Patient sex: M
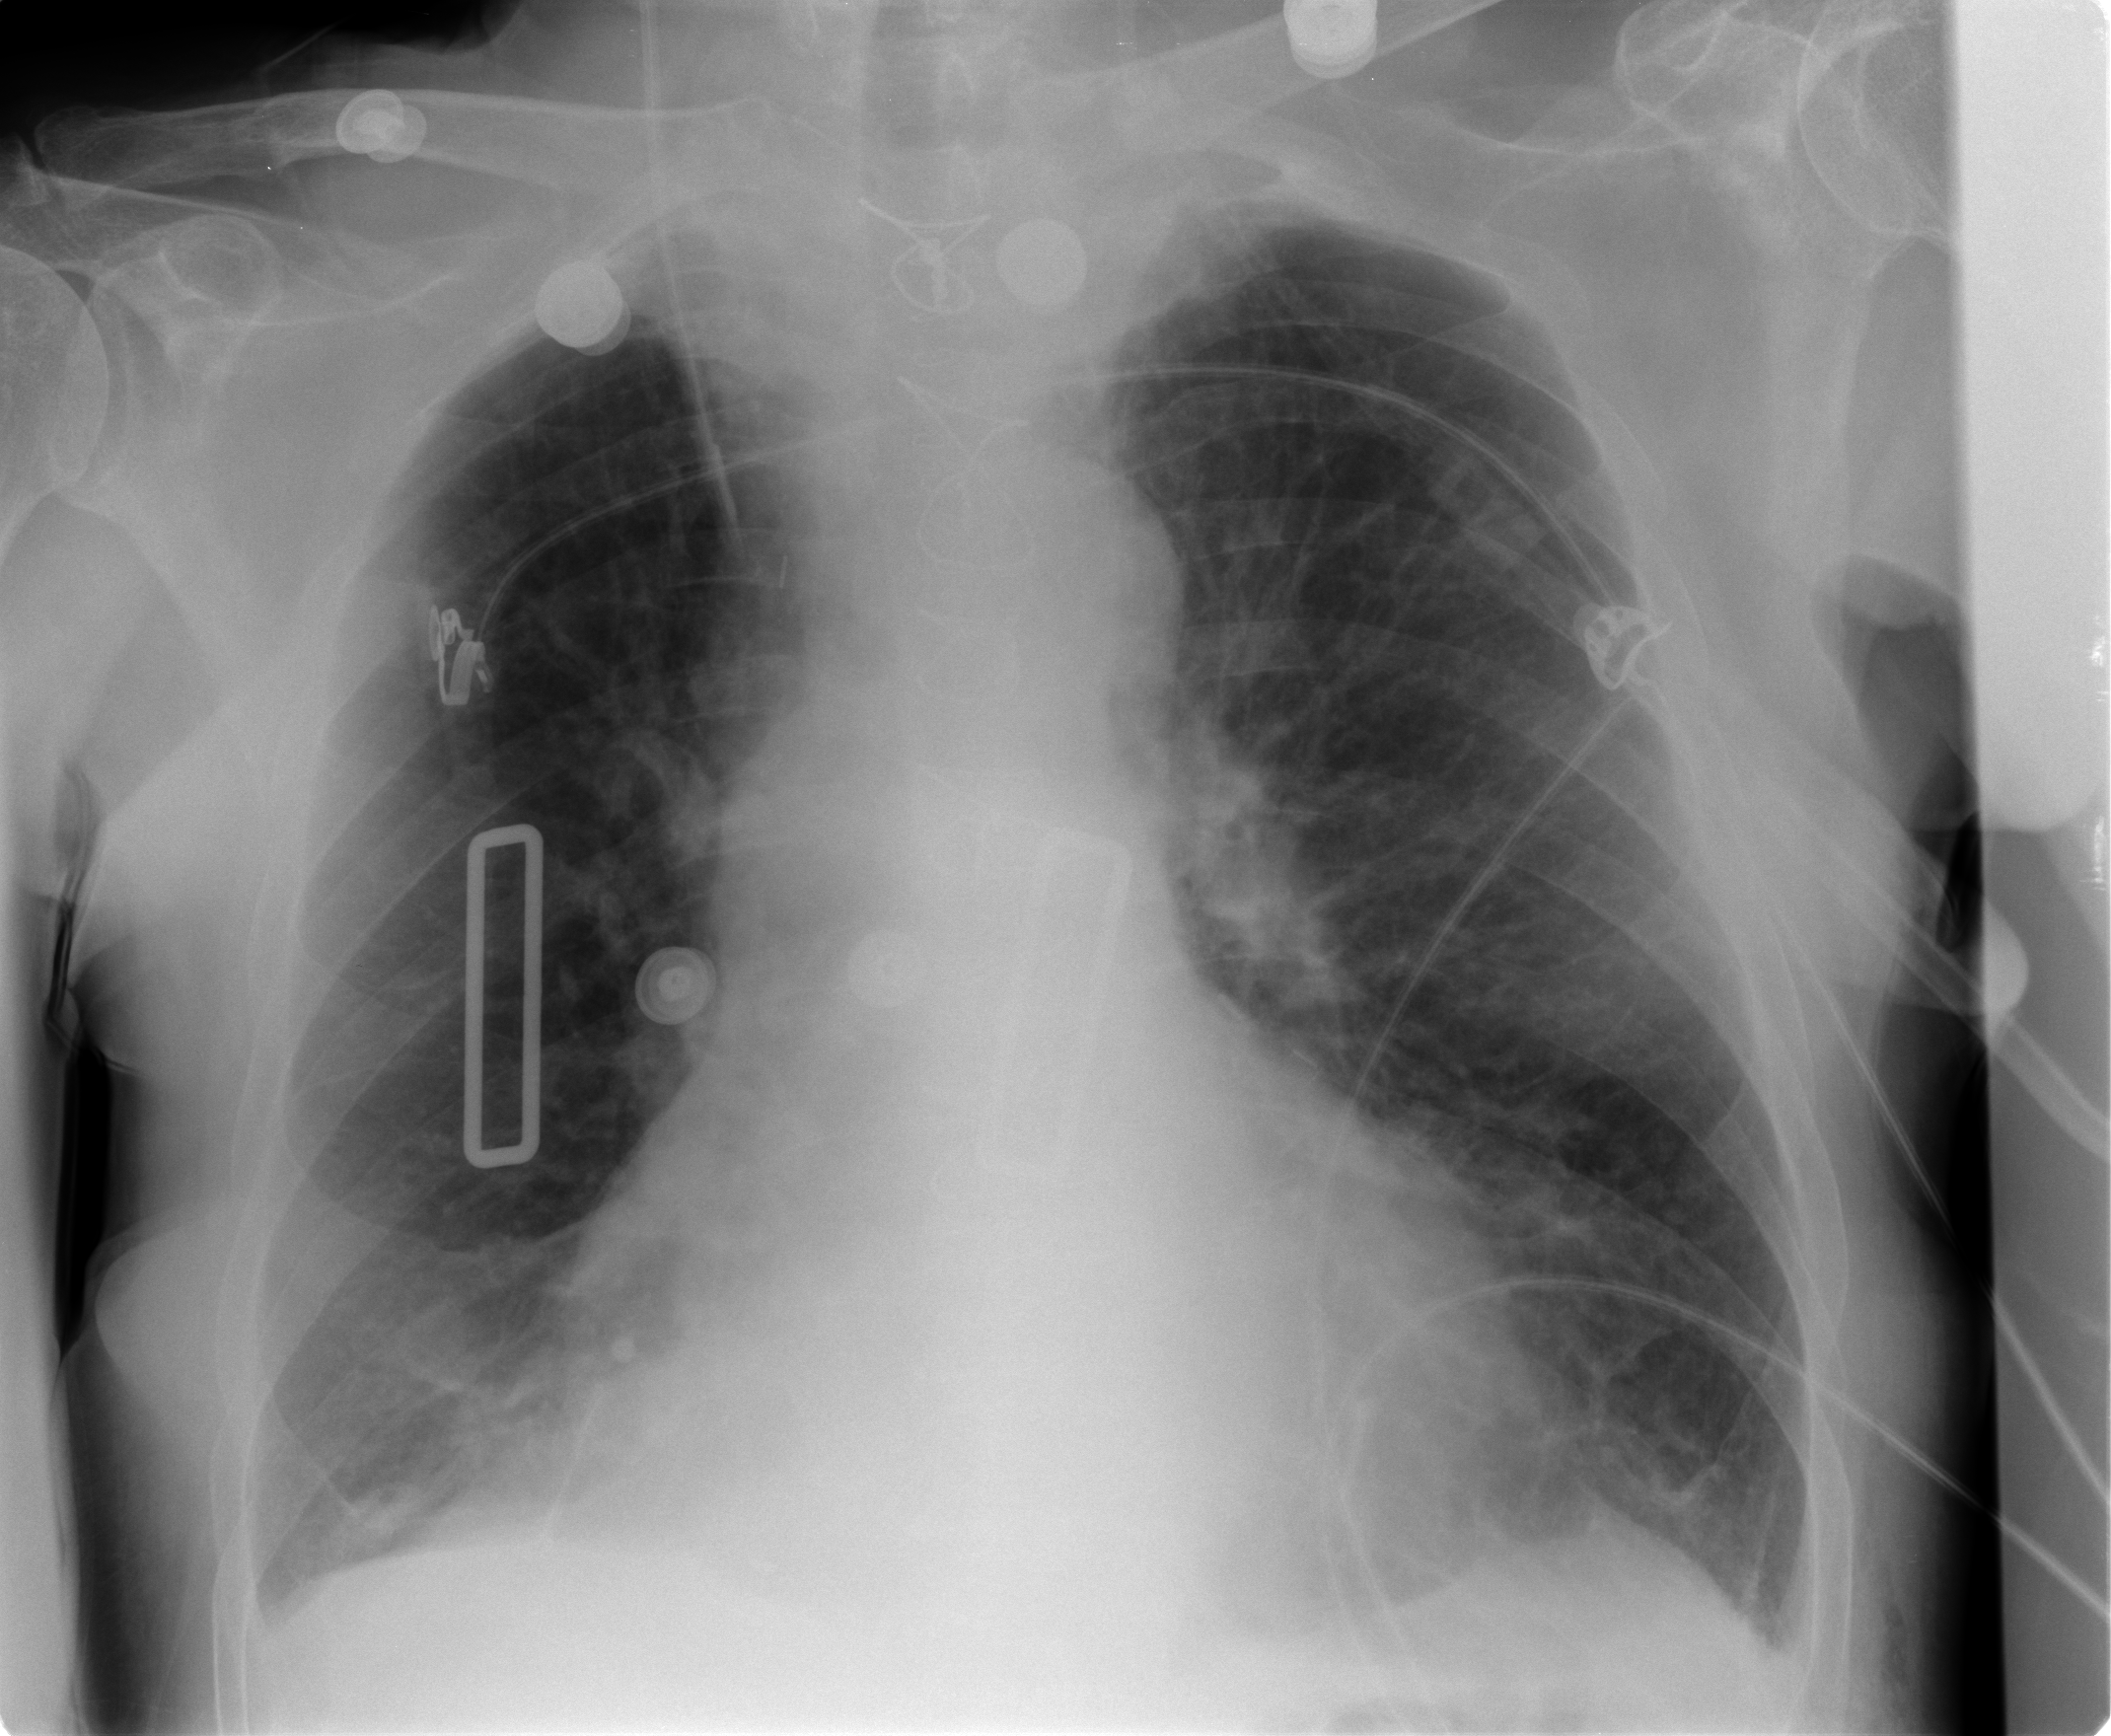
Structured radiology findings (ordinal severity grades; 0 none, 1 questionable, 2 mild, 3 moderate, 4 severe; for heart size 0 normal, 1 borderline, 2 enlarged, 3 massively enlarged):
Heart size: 2
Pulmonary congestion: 2
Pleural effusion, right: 2
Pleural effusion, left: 1
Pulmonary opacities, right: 0
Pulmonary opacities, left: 0
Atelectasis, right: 2
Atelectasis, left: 2